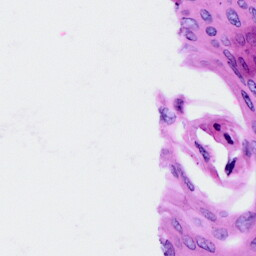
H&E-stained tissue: Cervix